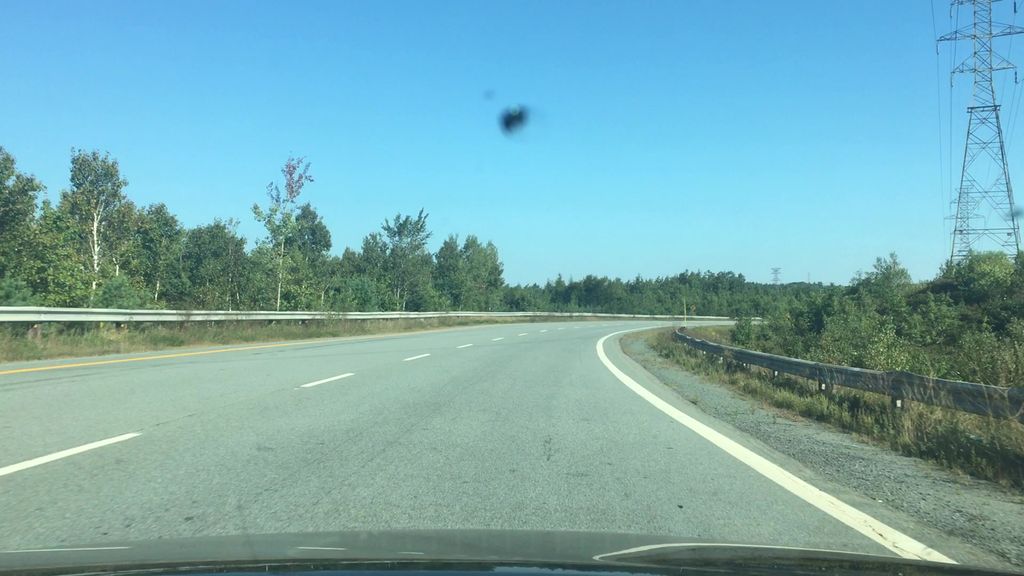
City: halifax